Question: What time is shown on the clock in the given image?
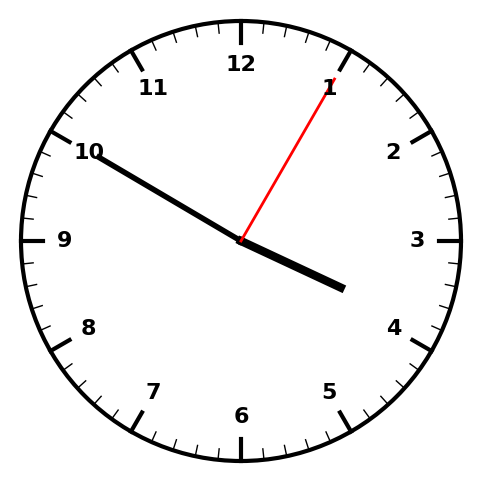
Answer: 03:50:05